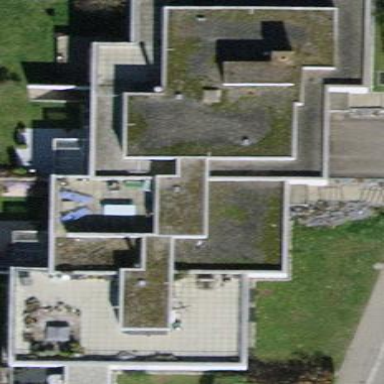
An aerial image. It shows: Building with flat roof.